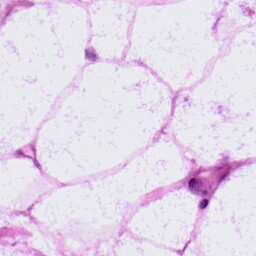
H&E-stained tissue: LymphNode